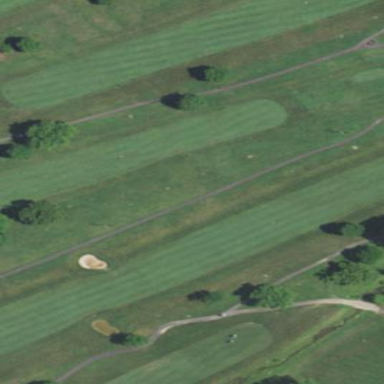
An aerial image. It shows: Golf fairway surrounded by grass.